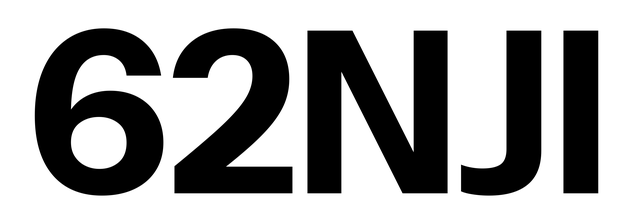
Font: InstrumentSans_Bold